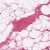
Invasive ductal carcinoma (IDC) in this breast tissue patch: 0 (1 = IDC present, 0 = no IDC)